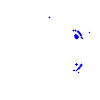
Particle: electron